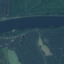
Land use / land cover: River